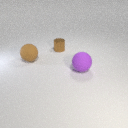
large brown rubber sphere to the left of large purple rubber sphere